Question: When trying to create a dynamic listview on the fly i get this

here is my json
'''
{"eventid":["61","23"],"name":["Clare Birthday","Mums Birthday"],"enddate":["Sat 27th April 2013","Wed 19th June 2013"]}
'''
and here is my code.
'''
<script type="text/javascript">
$(function(){
var items="";
$.getJSON("ajaxResponder.php?method=check-events",function(data){
$("#contacts").html(
'<li data-role="list-divider" role="heading">Live Events</li>'+
$.each(data,function(index,item){
'<li><a href="check-events-details?eventid='+item.eventid+'" data-transition="slide">'+item.name+
'<p>End Date: '+item.enddate+'</p></li>'
}));
$("#contacts").listview("refresh");
});
});
</script>
<div data-role="fieldcontain">
<ul id="contacts" data-role="listview" data-divider-theme="b" data-inset="true">
</ul>
</div>
'''
can anyone see where i am going wrong?
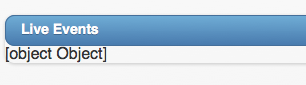
Answer: The problem is, you aren't reading the Array correctly. The below solution is bases on assumption that you want to create two list items with links to 'id'. There are many ways to read arrays, it depends on how you want to output the data.
'''
var object = {
"eventid": ["61", "23"],
"name": ["Clare Birthday", "Mums Birthday"],
"enddate": ["Sat 27th April 2013", "Wed 19th June 2013"]
};
'''
First, you need to convert JSON object to an Array.
'''
var array = [object];
'''
And then loop inside it. I used 'for' statement here to loop twice.
'''
for (var i = 0; i < 2; i++) {
$.each(array, function (index, values) {
var events = values.eventid;
var names = values.name;
var enddates = values.enddate;
$('[data-role="listview"]').append('<li><a href=link"' + events[i] + '"> ' + names[i] + ' - ' + enddates[i] + '</a></li>');
$('[data-role="listview"]').listview('refresh');
});
}
'''
> <URL>
'id'